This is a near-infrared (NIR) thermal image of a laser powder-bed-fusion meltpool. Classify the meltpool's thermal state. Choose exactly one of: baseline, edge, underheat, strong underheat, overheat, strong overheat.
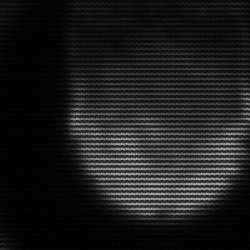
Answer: edge